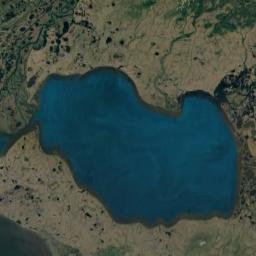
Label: lake